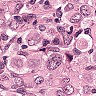
Metastatic tissue present: yes